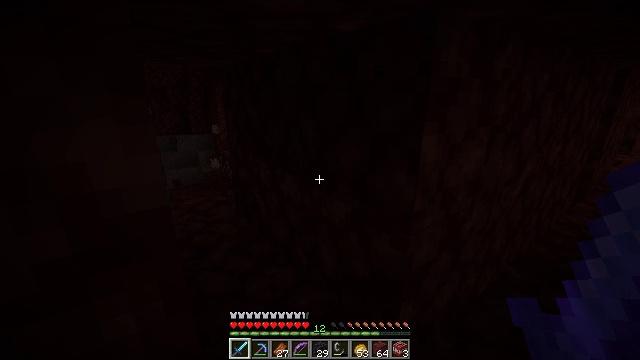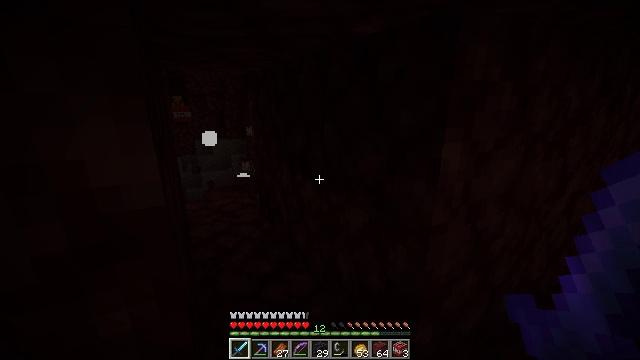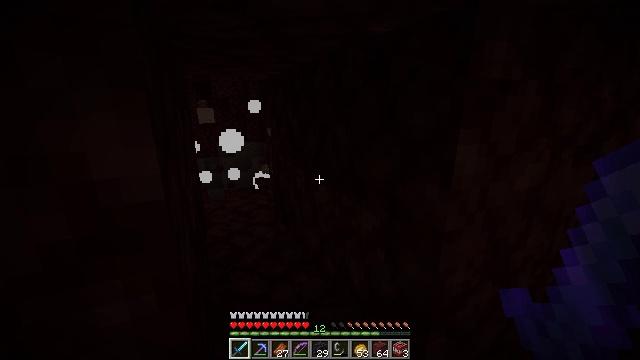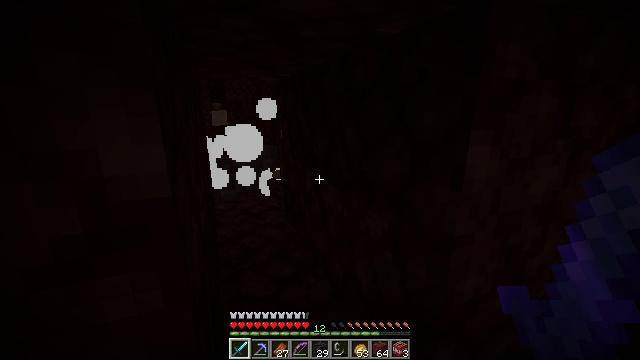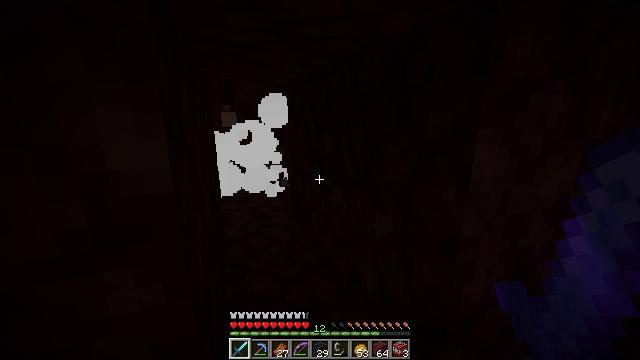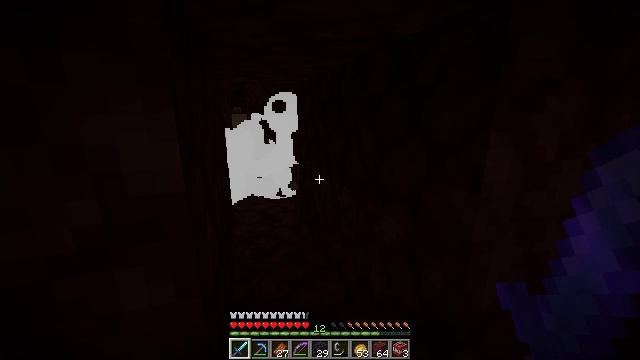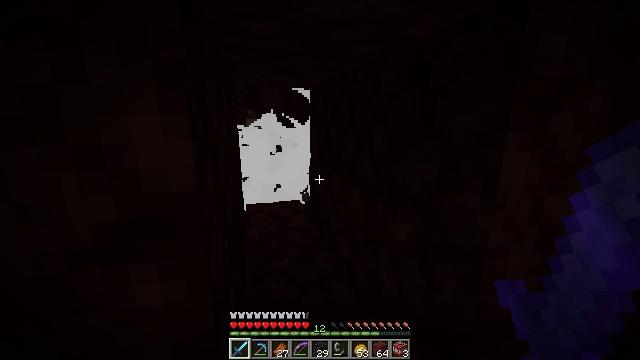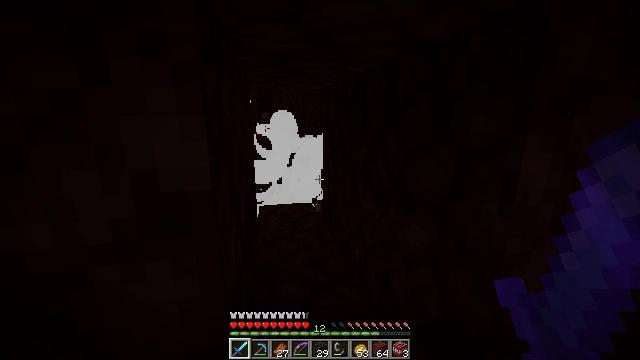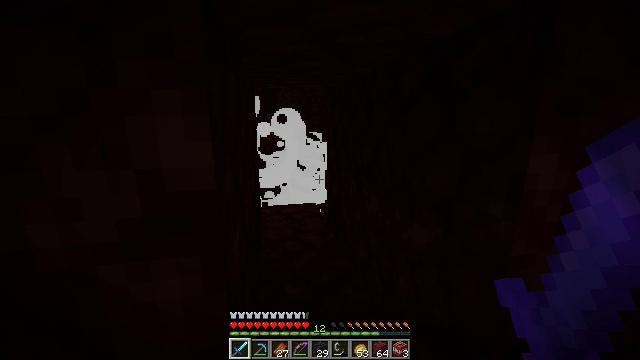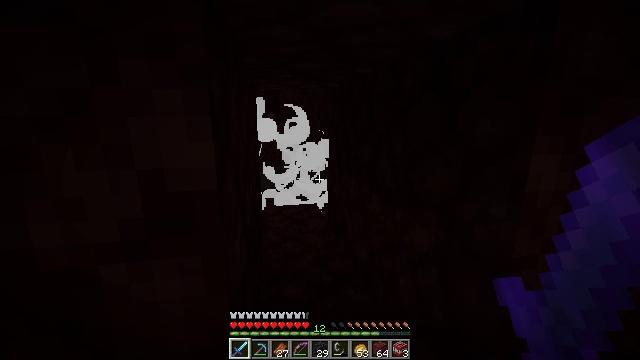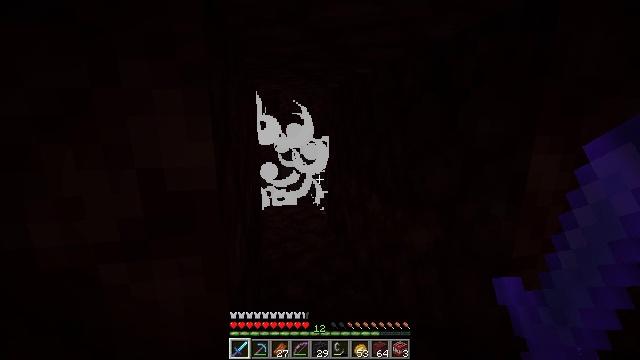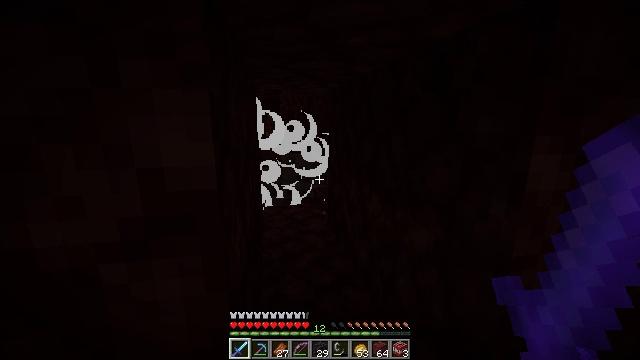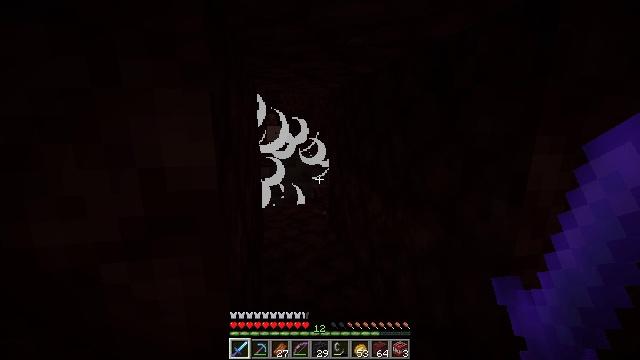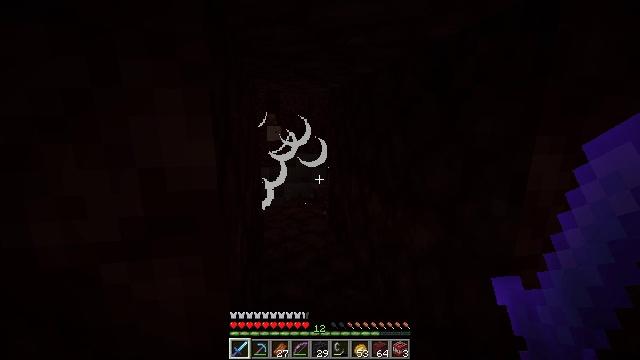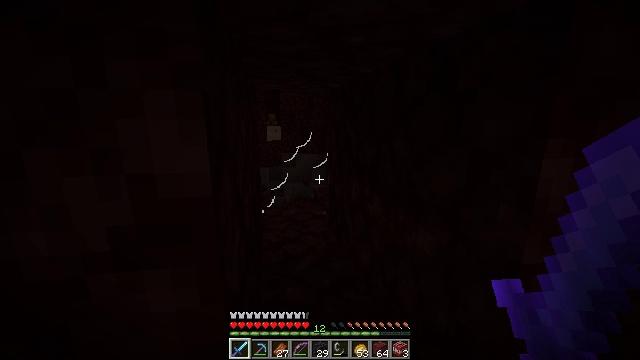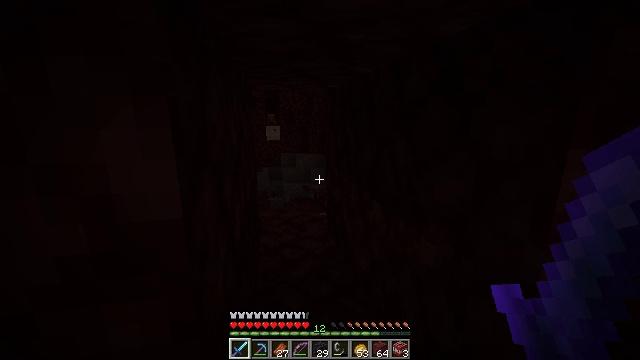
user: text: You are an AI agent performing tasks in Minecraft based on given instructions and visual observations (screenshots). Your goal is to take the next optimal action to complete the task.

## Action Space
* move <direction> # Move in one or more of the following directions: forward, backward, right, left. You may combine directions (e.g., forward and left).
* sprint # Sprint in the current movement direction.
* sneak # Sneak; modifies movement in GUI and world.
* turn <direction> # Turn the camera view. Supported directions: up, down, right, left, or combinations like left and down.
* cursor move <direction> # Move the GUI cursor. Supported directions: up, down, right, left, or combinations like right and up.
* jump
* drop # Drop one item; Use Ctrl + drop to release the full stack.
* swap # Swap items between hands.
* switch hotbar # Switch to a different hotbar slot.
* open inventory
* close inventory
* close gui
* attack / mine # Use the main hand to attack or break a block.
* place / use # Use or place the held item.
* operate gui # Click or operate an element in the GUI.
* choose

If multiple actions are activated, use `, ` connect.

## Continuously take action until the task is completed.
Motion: motion action
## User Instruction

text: Fight the piglin.
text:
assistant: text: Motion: turn left and up
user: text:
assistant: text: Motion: turn left
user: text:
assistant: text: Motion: turn left
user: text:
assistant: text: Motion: turn left
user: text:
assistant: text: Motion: turn left
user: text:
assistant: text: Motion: turn left
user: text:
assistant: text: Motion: turn left
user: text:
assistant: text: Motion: no_op
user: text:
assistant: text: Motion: no_op
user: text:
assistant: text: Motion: no_op
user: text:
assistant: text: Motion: no_op
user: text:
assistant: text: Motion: no_op
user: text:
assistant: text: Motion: no_op
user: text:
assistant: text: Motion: move forward
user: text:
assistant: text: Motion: move forward and move right
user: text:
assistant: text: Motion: move forward and move right
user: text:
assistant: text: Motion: move forward, turn left
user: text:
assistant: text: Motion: move forward, turn left
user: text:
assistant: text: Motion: move forward, turn left
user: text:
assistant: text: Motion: move forward, turn left
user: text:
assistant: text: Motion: move forward, turn left
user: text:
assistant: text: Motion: move forward
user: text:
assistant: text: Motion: move forward
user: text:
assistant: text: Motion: move forward
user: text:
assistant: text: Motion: move forward
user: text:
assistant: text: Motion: move forward
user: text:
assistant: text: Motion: no_op
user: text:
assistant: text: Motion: no_op
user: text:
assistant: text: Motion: no_op
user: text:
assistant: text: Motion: no_op